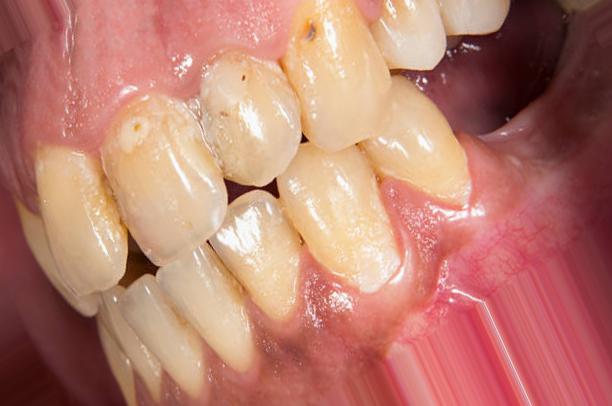
Condition: Caries